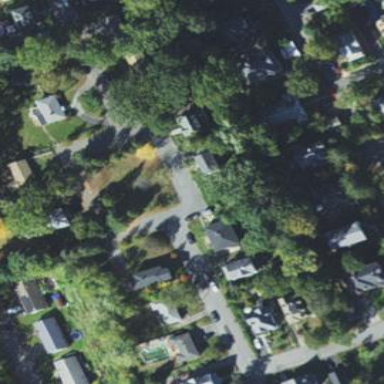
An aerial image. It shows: Residential road.